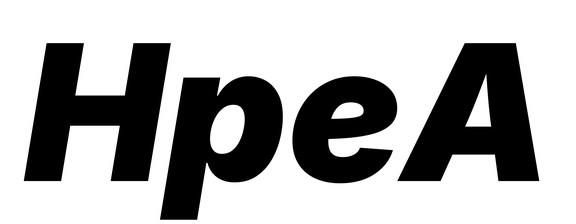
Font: Inter-Italic_Black_Italic